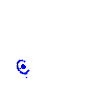
Particle: pion